Question: I've followed <URL>, and the sign-in process works correctly, the user credentials are stored in a browser session cookie only and do not persist across browser sessions.
I've also tried using the <URL>.
The web application is only hosted locally (as I do not have an Azure account in which to test).
I thought the setting 'ExpireTimeSpan' would affect it, but it does not:
'''
// Enable the application to use a cookie to store information for the signed in user
app.UseCookieAuthentication(GetCookieAuthenticationOptions());
private static CookieAuthenticationOptions GetCookieAuthenticationOptions()
{
var options = new CookieAuthenticationOptions
{
AuthenticationType = DefaultAuthenticationTypes.ApplicationCookie,
CookieSecure = CookieSecureOption.SameAsRequest,
SlidingExpiration = true,
CookieName = "MYSECURITY",
ExpireTimeSpan = TimeSpan.FromDays(45.0),
LoginPath = new PathString("/Account/Login"),
Provider = new CookieAuthenticationProvider
{
OnValidateIdentity = SecurityStampValidator.OnValidateIdentity<ApplicationUserManager, ApplicationUser>(
validateInterval: TimeSpan.FromMinutes(20),
regenerateIdentity: (manager, user) => user.GenerateUserIdentityAsync(manager))
}
};
return options;
}
'''
Cookies (I changed the default name of the cookie intentionally to validate that the code was executing -- it doesn't work with the default either):

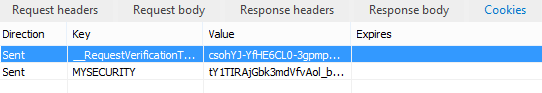
Answer: The MVC Single Page Application project template in Visual Studio contains the following method in the 'AccountController' which forces all all external logins to be persistent across browser sessions:
'''
public async Task<ActionResult> ExternalLoginCallback(string returnUrl)
{
// ...
await SignInAsync(user, isPersistent: false);
// ...
}
'''
If you are comfortable with the security implications of trusting an identity that has been authenticated by an external provider across browser sessions, you could set 'isPersistent = true' when calling 'SignInAsync'.
Also be aware that any persistent login will be made non-persistent once the 'SecurityStampValidator' fires the 'regenerateIdentity' callback (which will occur after 20 minutes in your sample code above). See the question <URL> for discussion on this behavior.